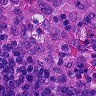
Metastatic tissue present: no